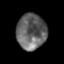
Tissue: prostate
Cell type: T cells
Senescence score: 0.3457
Nuclear area (px): 1036
Mean DAPI intensity: 99.452